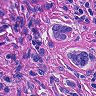
Metastatic tissue present: yes